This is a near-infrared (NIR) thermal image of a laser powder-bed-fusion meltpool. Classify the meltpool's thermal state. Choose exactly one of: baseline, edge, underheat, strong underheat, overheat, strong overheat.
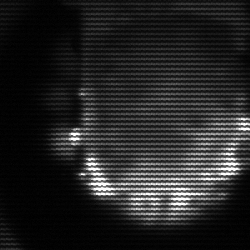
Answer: baseline